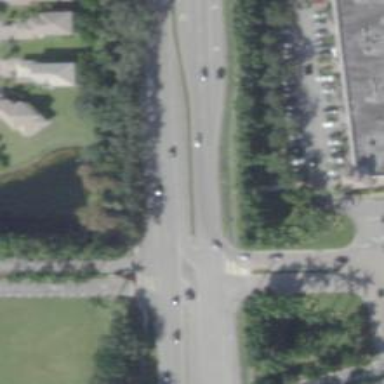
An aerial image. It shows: Secondary link road.